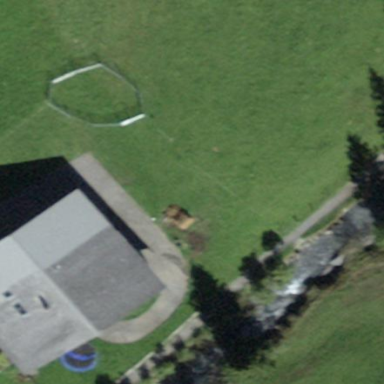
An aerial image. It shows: Farm building.